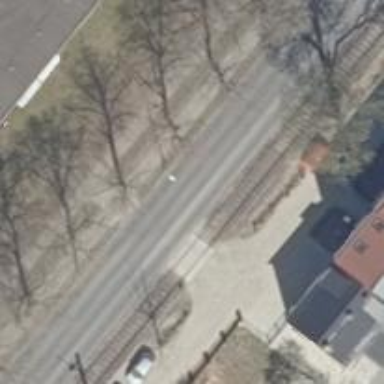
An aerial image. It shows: Tram level crossing on railway.